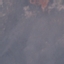
Land use / land cover: HerbaceousVegetation